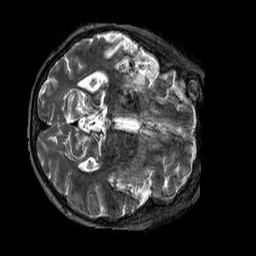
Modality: T2w
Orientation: axial
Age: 74
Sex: female
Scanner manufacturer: siemens
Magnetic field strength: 3 T
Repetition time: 3.2 s
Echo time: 0.567 s